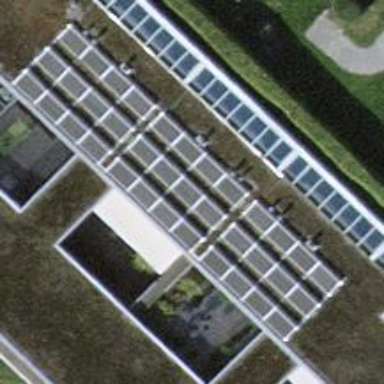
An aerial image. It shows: Terrace building.